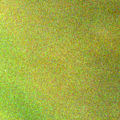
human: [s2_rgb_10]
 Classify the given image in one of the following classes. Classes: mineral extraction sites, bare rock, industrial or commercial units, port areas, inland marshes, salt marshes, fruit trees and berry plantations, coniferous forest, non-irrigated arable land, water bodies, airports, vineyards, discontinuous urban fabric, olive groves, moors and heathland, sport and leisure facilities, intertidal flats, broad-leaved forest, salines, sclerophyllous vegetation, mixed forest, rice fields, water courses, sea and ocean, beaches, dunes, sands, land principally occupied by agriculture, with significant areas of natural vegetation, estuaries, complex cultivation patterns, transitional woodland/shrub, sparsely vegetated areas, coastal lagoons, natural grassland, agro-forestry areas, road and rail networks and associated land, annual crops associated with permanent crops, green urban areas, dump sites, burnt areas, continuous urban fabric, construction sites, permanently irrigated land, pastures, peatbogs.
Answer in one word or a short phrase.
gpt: coastal lagoons